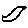
Label: bird